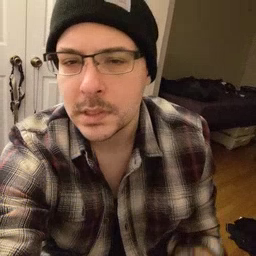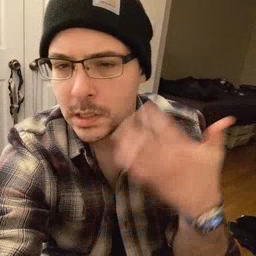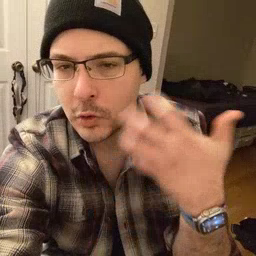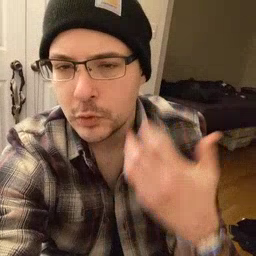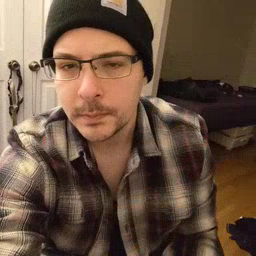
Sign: tiger